Field crop: maize
Growth stage: 2
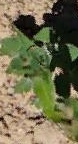
Species: maize